Current action and preconditions to check: trajectory_clear

Your task: For each precondition in the list above, predict whether it will hold at this action.

Consider the current scene as observed from the mobile robot's camera, and analyze the predicted future states of all dynamic agents (e.g., people, animals, vehicles, or any moving entities) within the NEXT SECOND.

IMPORTANT: Only answer "very likely" if you are absolutely certain—based on strong, clear evidence—that a dynamic agent will violate the precondition in the predicted future state. Do NOT answer "very likely" for unlikely, ambiguous, or low-probability risks.

Ask yourself for each precondition: Is there a high probability, with clear and convincing evidence, that the predicted future states of any dynamic agent will interfere with the predicted future state of the currently executing action within the NEXT SECOND, causing that precondition to fail?

Assess the risk level based on these predictions. Use "likely" or "very likely" if motions create a clear risk of interference.

Use "neutral" or "improbable" if agents are nearby but their predicted paths are clearly diverging or non-conflicting.

Failure Risk Categories: "very improbable", "improbable", "neutral", "likely", "very likely"

Answer Format: Output ONLY the probability_of_failure value from these categories: "very improbable", "improbable", "neutral", "likely", "very likely"

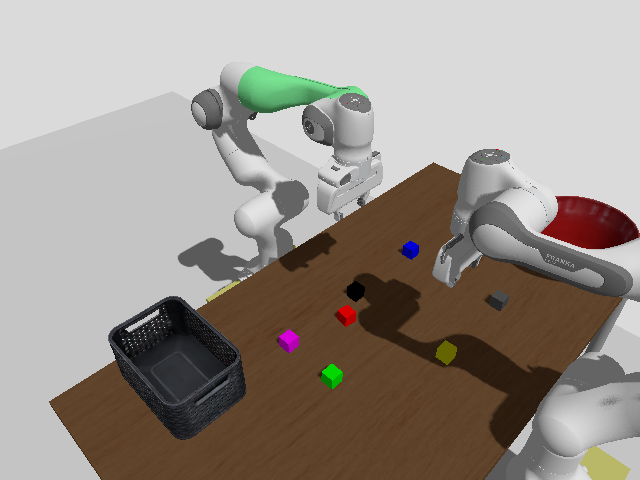

Answer: very improbable